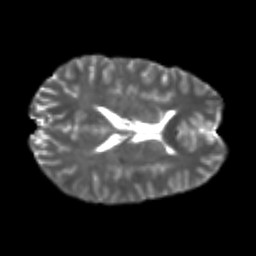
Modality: T2w
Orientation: axial
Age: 22
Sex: male
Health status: healthy
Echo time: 0.074 s